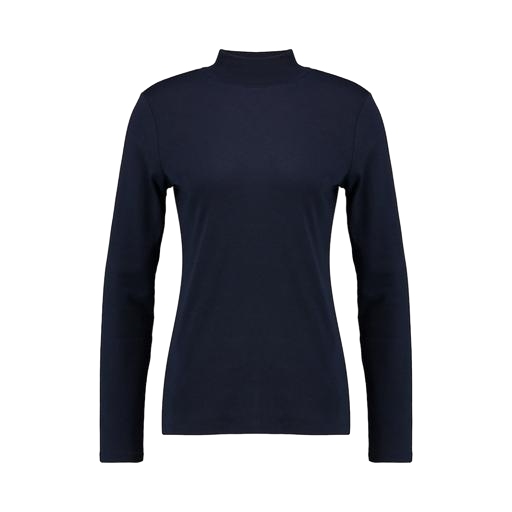
high-neck top, blue mock turtleneck jersey top, longsleeve t-shirt, white background